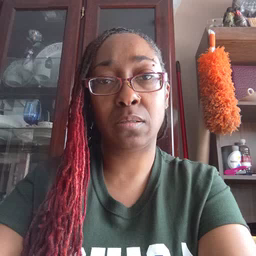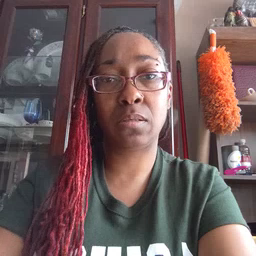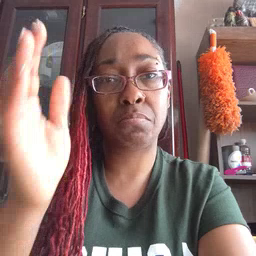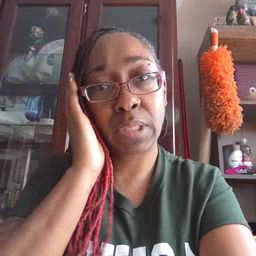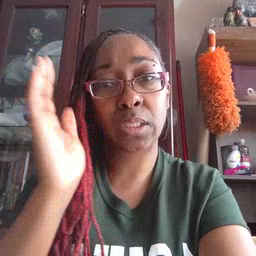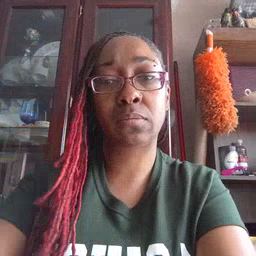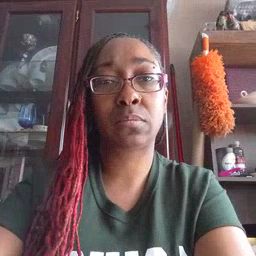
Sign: bed